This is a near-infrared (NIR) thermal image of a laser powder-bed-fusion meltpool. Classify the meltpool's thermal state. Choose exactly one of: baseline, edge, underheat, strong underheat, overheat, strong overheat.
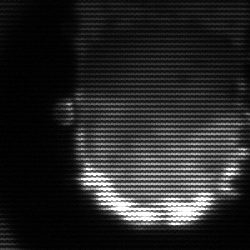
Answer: baseline